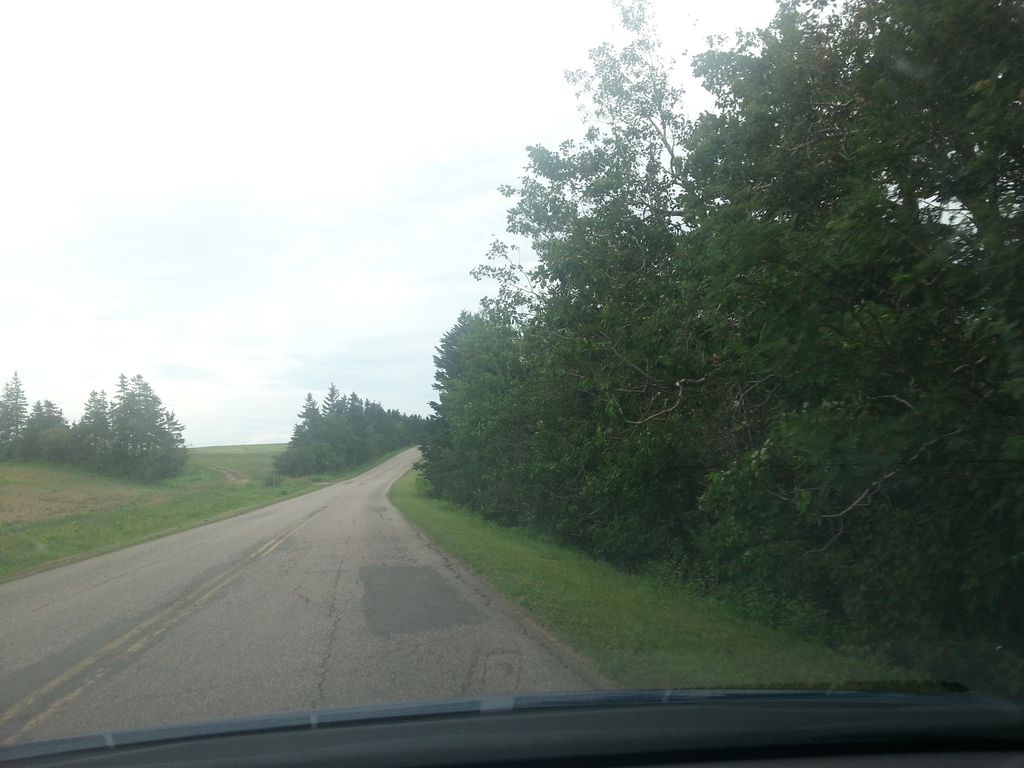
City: charlottetown